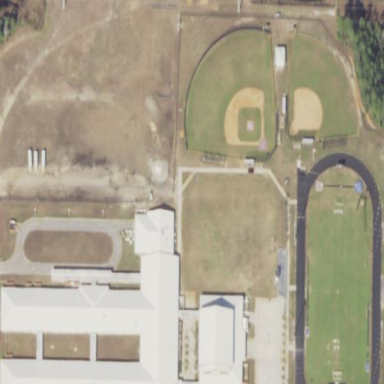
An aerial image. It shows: School.